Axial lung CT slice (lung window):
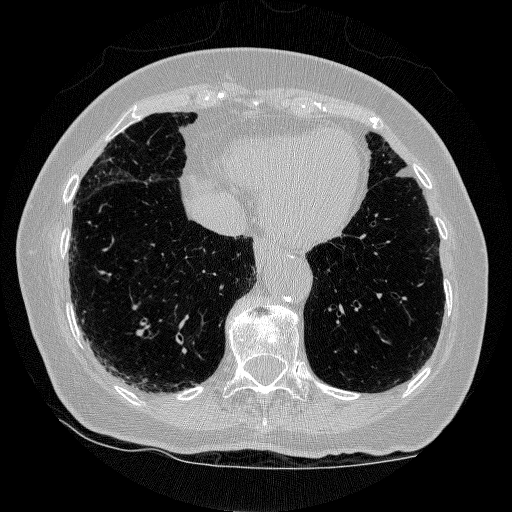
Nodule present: no